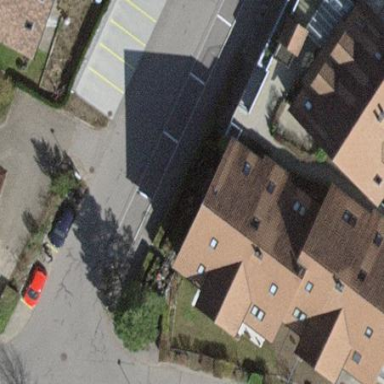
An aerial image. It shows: Terrace building.